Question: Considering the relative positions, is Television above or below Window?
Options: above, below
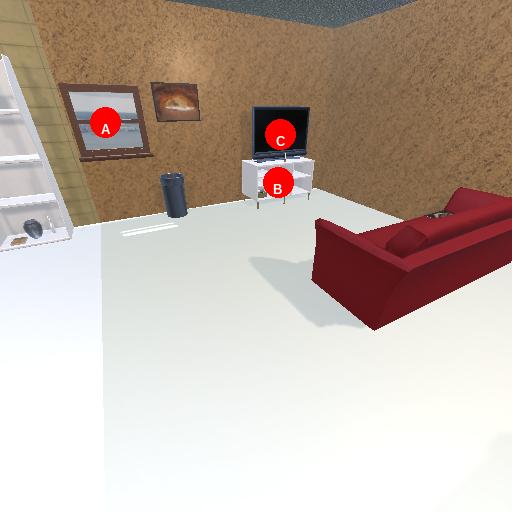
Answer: above